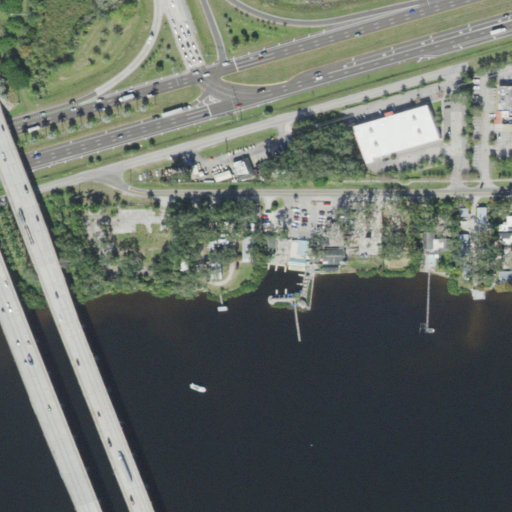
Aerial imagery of cliff(s) in Florida named Rocky Bluff containing open water, medium intensity development, low intensity development, high intensity development, open development, herbaceous wetlands, and woody wetlands